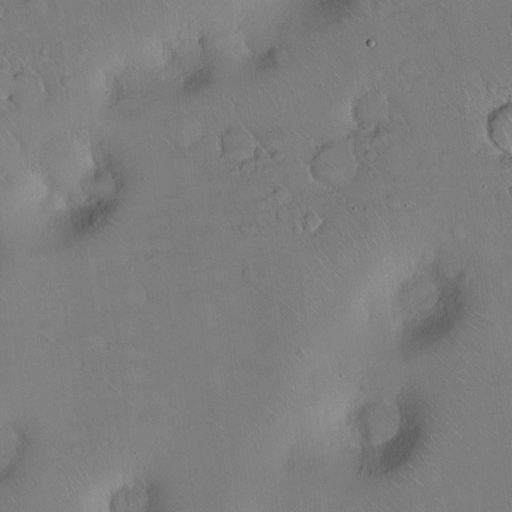
Objects detected: cone, cone, cone, cone, cone, cone, cone, cone